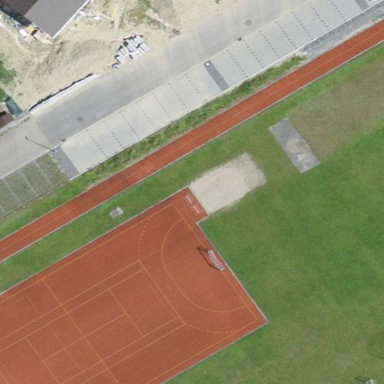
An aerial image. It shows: Paved athletics pitch for leisure land.